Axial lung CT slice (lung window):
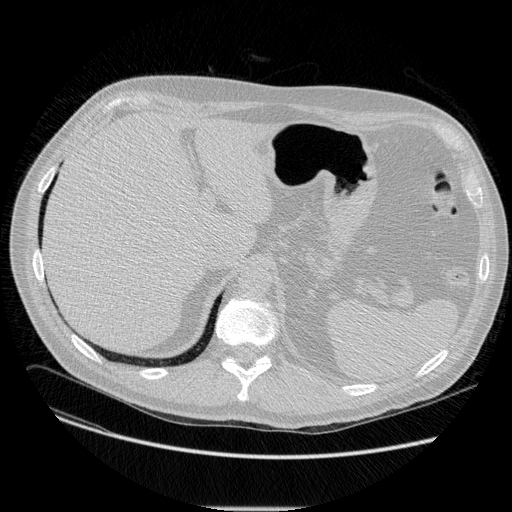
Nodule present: no